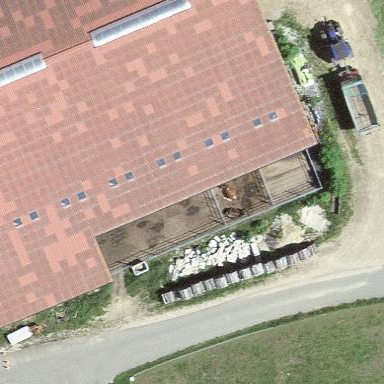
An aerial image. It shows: Rural barn.